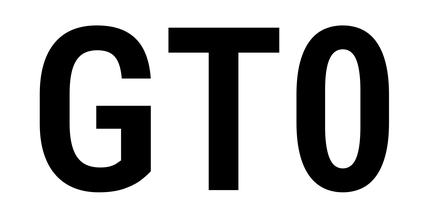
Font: Roboto_Condensed_SemiBold